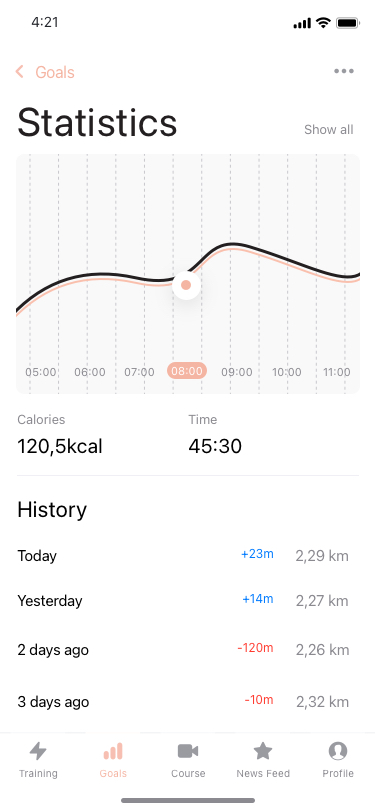
Text in this UI design:
History
3 days ago
2,32 km
-10m
2 days ago
2,26 km
-120m
Yesterday
2,27 km
+14m
Today
2,29 km
+23m
05:00
06:00
07:00
08:00
09:00
10:00
11:00
Calories
Time
120,5kcal
45:30
Statistics
Show all